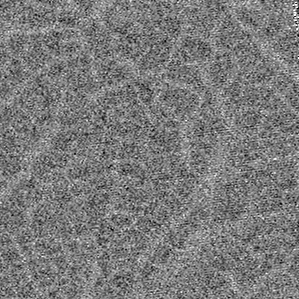
Label: frost